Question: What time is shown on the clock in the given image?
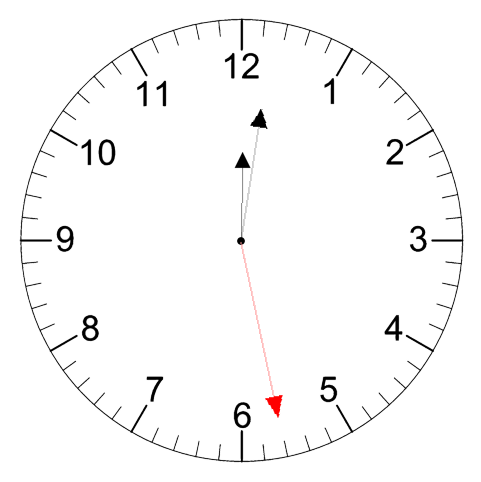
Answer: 12:01:28